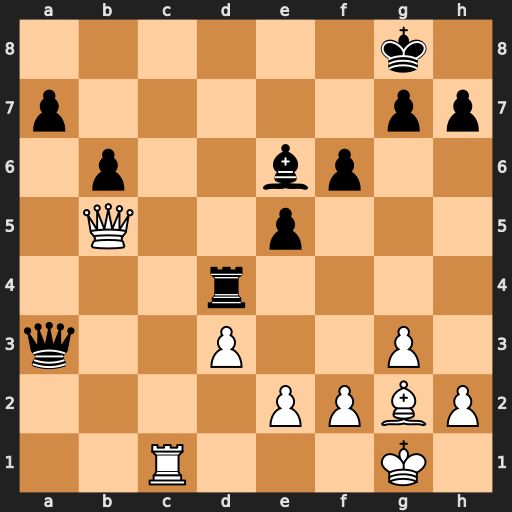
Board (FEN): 6k1/p5pp/1p2bp2/1Q2p3/3r4/q2P2P1/4PPBP/2R3K1
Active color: w
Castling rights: -
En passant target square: -
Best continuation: Qe8+ Qf8 Qxe6+